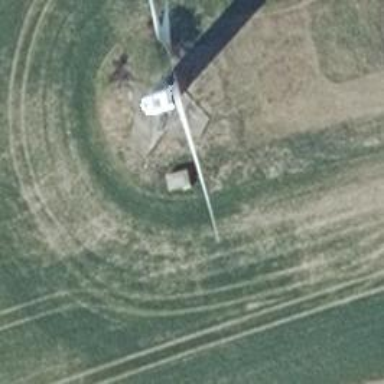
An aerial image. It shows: Wind generator powered by horizontal axis wind turbine.